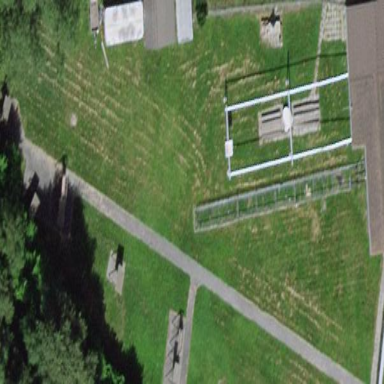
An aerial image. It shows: Archery pitch for leisure and sport.